Interaction volume radius: 5 \u00c5
Interaction volume height: 10 \u00c5
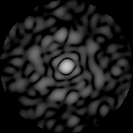
Disorder parameter: 0.8077